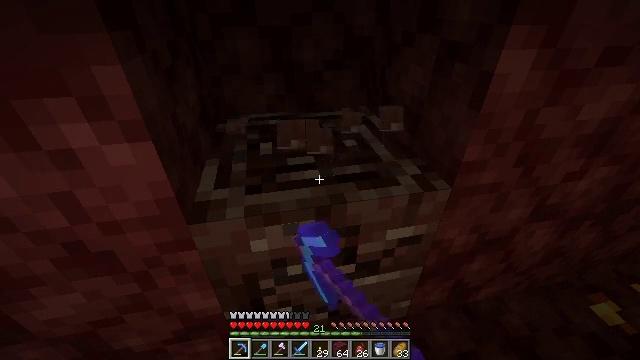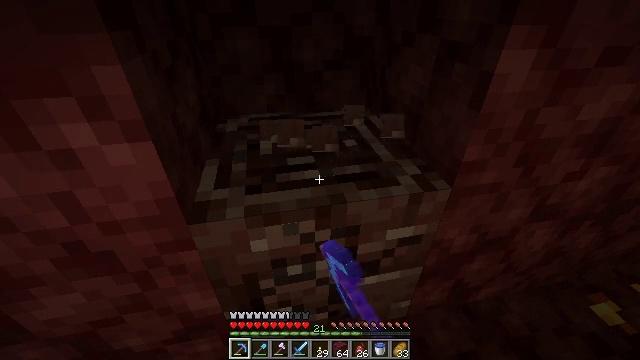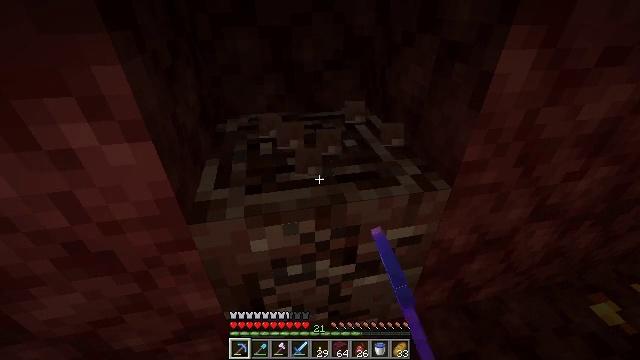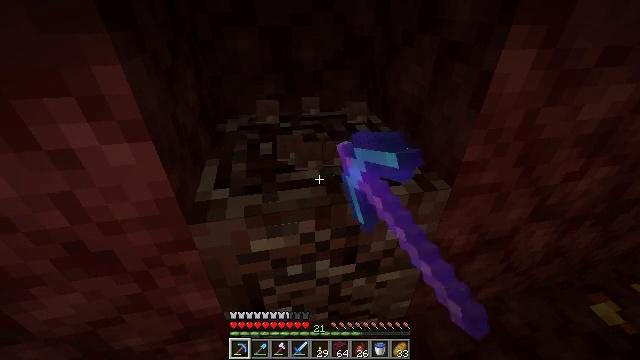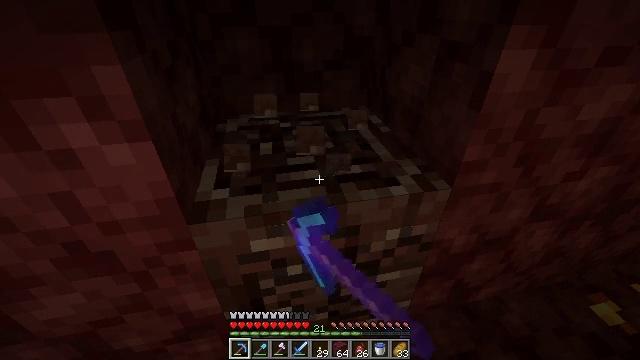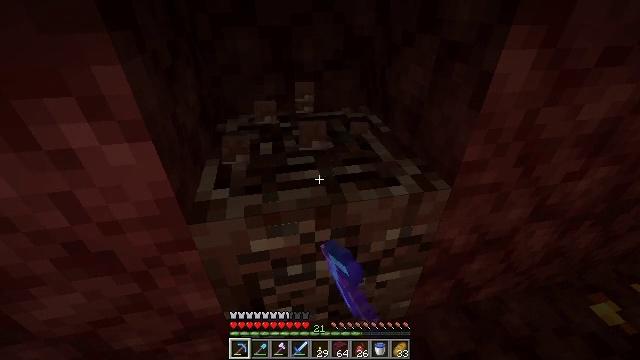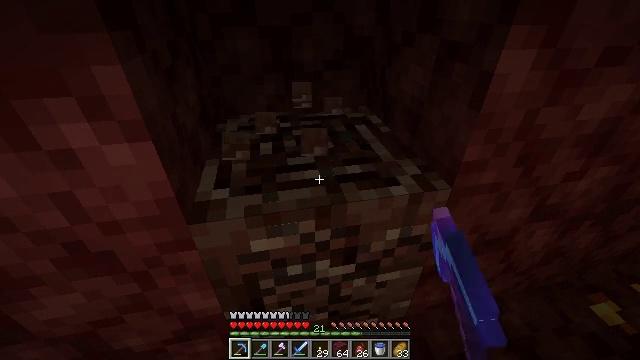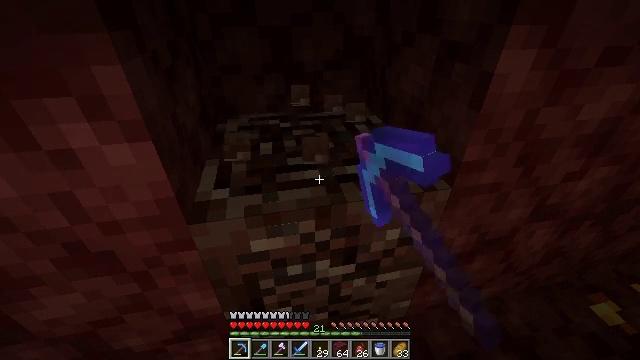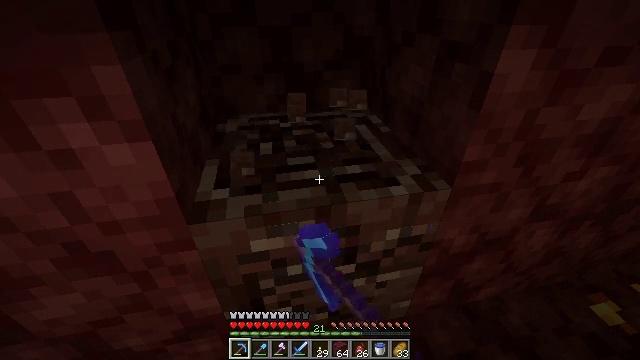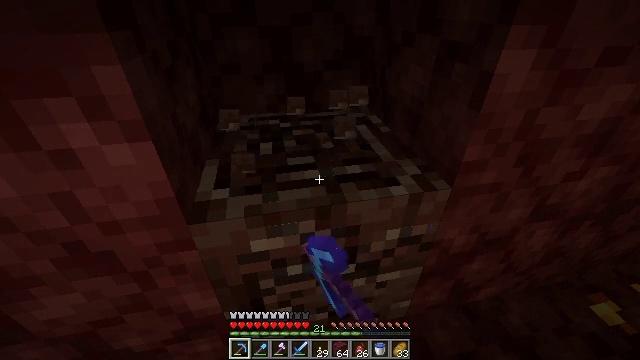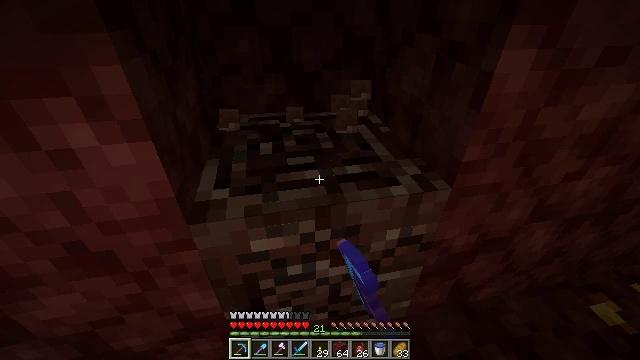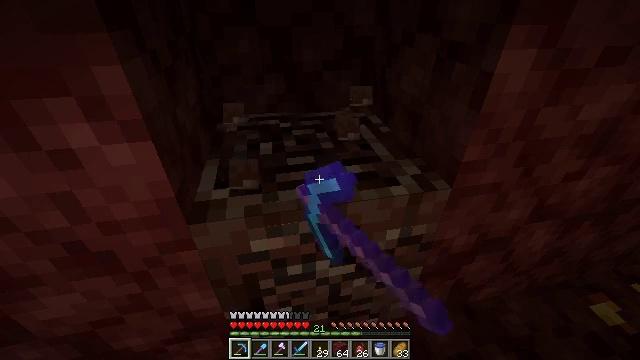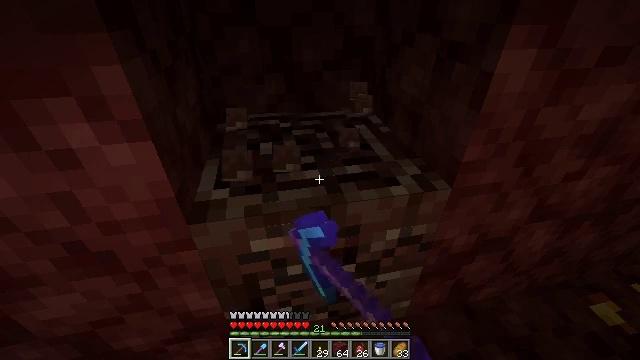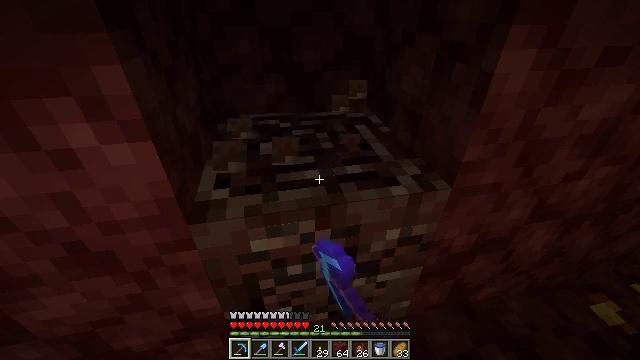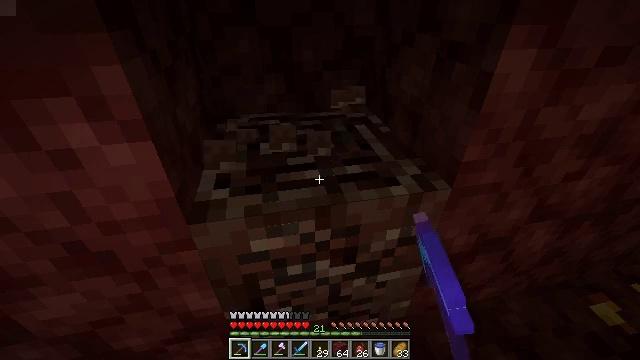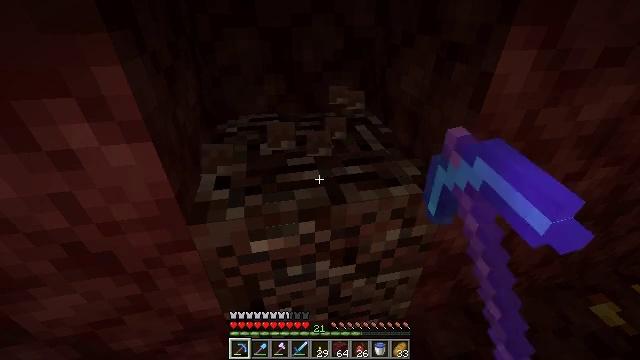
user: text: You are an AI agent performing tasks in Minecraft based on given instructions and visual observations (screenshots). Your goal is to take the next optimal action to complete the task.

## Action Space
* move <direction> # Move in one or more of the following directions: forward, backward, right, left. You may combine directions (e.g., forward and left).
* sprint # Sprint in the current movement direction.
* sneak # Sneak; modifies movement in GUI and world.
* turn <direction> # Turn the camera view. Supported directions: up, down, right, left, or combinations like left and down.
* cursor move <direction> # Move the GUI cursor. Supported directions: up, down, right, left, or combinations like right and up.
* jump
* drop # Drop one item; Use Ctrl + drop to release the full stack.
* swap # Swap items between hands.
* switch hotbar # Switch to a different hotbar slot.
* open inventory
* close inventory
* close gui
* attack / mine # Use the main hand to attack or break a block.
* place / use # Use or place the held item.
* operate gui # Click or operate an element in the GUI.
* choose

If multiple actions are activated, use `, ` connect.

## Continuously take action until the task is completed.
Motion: motion action
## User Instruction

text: Dig deep through the Nether to find ancient debris.
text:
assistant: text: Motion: attack / mine
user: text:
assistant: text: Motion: attack / mine
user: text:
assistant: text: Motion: attack / mine
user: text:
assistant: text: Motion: attack / mine
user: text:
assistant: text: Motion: attack / mine
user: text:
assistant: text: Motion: attack / mine
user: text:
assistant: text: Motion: attack / mine
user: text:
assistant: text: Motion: attack / mine
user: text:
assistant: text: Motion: attack / mine
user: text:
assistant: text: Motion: attack / mine
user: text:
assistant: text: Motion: attack / mine
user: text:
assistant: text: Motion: attack / mine
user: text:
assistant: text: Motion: attack / mine
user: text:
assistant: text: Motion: attack / mine
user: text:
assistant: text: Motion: attack / mine
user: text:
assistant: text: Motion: attack / mine
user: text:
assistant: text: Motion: attack / mine
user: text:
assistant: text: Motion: attack / mine
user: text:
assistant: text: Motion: attack / mine
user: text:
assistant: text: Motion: attack / mine
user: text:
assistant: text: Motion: attack / mine
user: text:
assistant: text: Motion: attack / mine
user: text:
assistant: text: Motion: attack / mine
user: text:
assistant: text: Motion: attack / mine
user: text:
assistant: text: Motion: attack / mine
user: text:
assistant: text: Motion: attack / mine
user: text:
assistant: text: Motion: attack / mine
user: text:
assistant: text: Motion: attack / mine
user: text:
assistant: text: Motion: attack / mine
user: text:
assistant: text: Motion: attack / mine